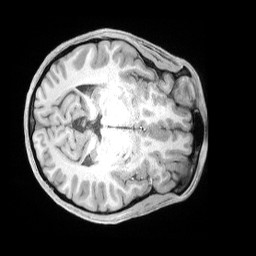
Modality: T1w
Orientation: axial
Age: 35
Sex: female
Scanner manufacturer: siemens
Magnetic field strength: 3 T
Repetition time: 2 s
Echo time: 0.00211 s